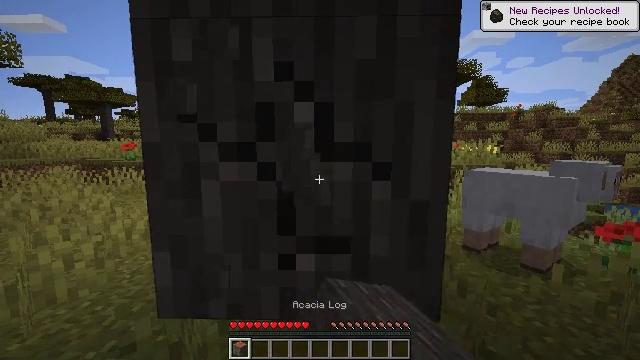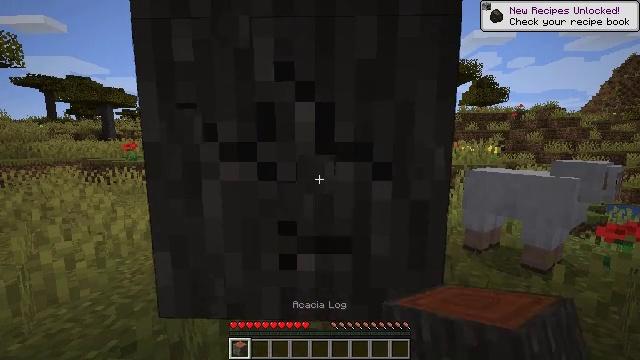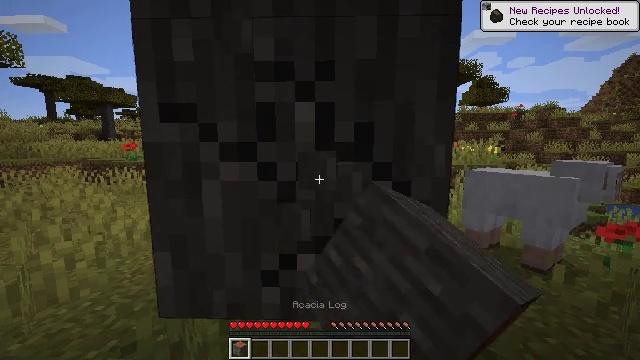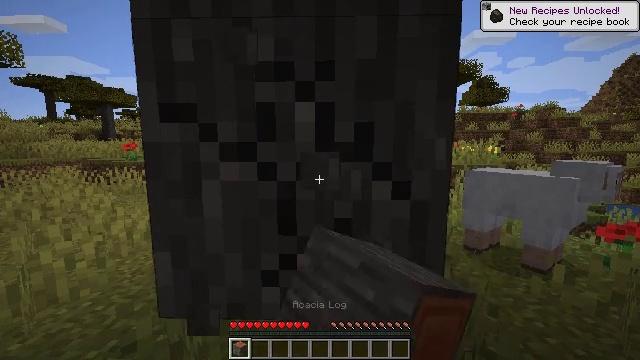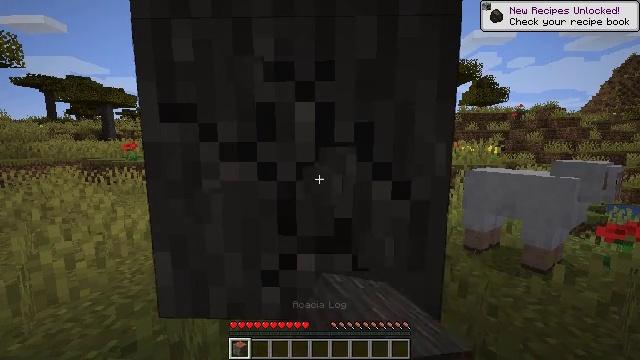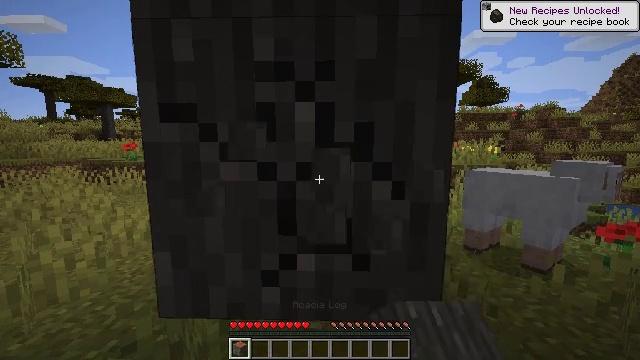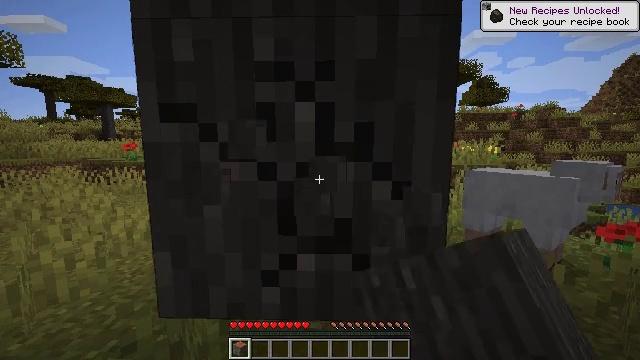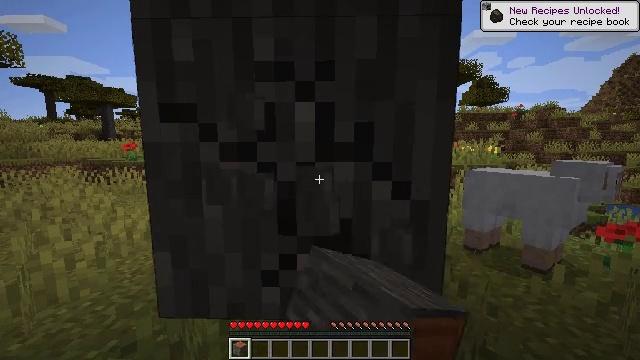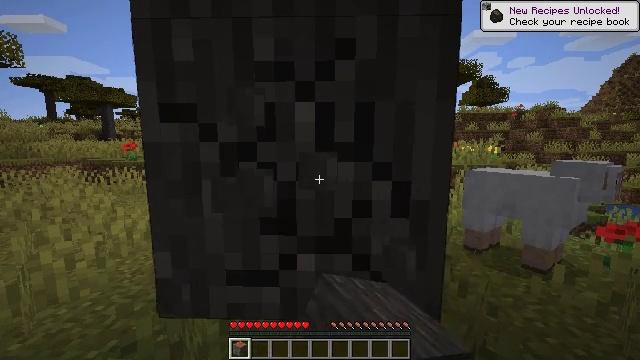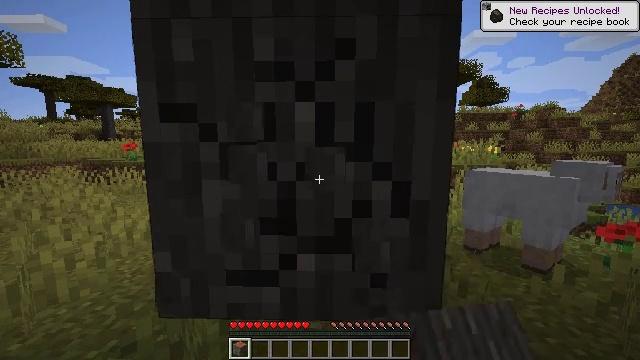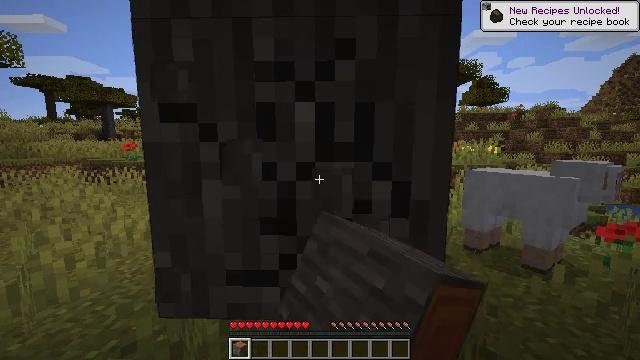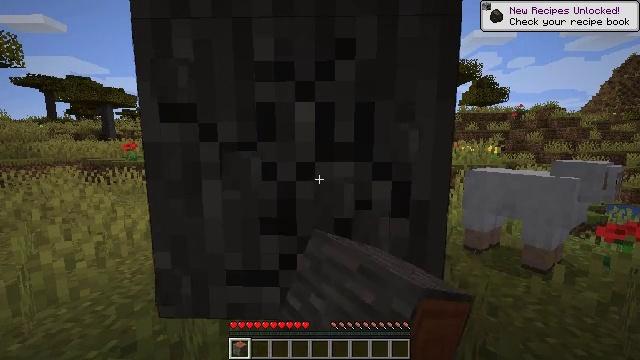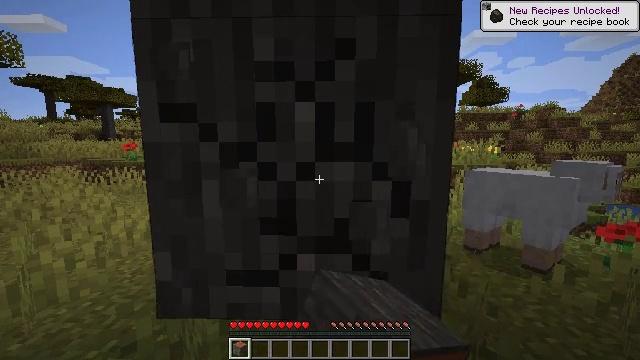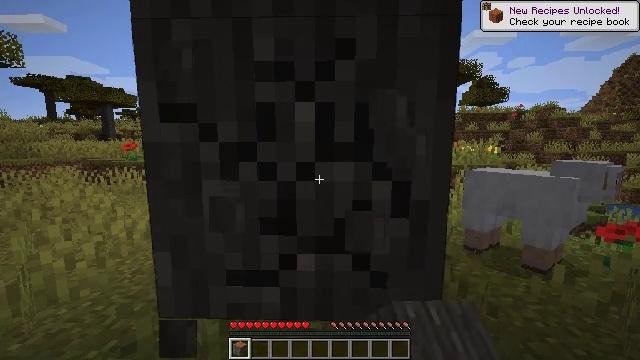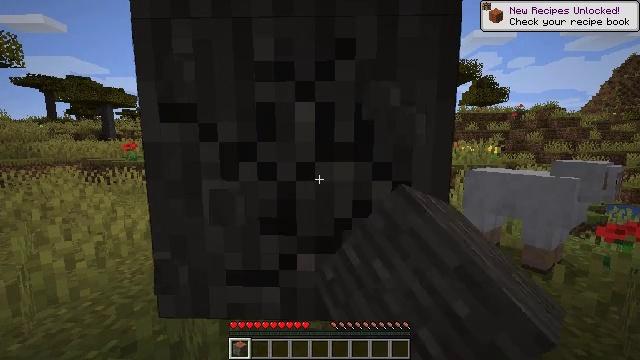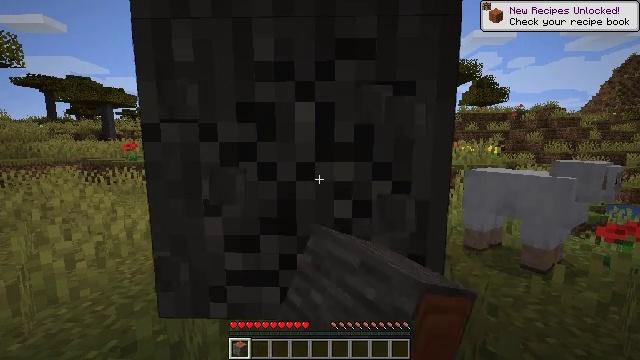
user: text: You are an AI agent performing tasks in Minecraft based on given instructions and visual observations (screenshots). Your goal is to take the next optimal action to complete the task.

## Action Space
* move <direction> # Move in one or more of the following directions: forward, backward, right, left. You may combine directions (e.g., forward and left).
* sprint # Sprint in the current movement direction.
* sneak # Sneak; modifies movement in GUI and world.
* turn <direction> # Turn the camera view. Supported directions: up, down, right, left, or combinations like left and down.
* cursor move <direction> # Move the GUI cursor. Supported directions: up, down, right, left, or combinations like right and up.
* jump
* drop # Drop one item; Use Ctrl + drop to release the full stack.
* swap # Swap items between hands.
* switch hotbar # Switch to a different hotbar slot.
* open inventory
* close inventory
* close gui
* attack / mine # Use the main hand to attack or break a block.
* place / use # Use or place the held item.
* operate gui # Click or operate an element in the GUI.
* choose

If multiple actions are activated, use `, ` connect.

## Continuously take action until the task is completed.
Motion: motion action
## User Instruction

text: Break the acacia log from the tree.
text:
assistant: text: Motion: attack / mine
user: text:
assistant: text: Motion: attack / mine
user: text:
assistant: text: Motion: attack / mine
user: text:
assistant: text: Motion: attack / mine
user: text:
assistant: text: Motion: attack / mine
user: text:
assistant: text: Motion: attack / mine
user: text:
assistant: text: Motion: attack / mine
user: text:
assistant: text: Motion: attack / mine
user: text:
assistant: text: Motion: attack / mine
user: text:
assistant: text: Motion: attack / mine
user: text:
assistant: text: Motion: attack / mine
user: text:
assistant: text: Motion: attack / mine
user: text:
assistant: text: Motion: attack / mine
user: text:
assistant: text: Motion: attack / mine
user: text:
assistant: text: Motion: attack / mine
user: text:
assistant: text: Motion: attack / mine
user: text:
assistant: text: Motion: attack / mine
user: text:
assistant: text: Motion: attack / mine
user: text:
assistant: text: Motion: attack / mine
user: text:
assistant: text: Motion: attack / mine
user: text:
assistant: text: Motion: attack / mine
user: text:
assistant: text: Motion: attack / mine
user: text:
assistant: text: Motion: attack / mine
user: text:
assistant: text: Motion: attack / mine
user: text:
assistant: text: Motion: attack / mine
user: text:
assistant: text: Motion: attack / mine
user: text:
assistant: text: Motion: attack / mine
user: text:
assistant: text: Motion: attack / mine
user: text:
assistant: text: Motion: attack / mine
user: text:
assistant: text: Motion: attack / mine